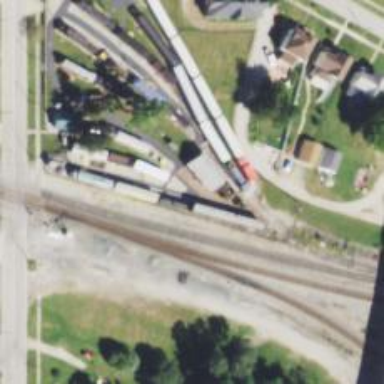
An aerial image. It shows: Preserved railway.